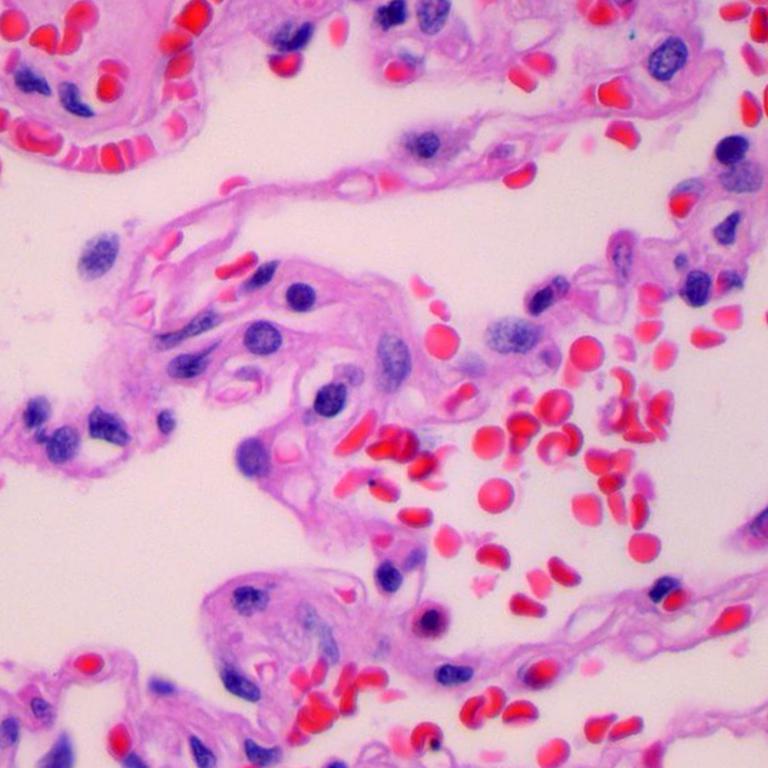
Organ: lung
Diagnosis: benign